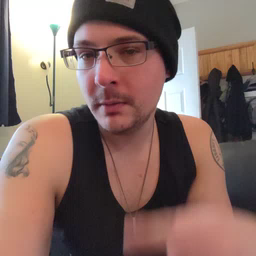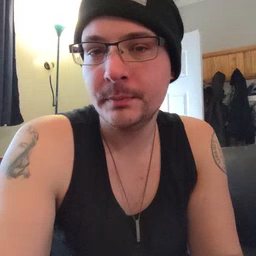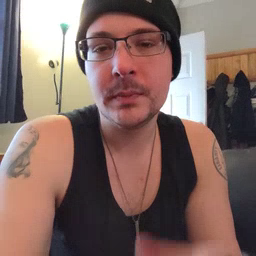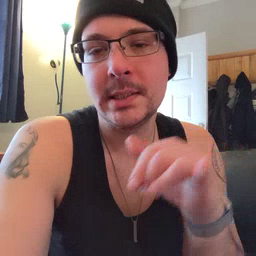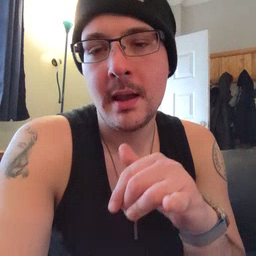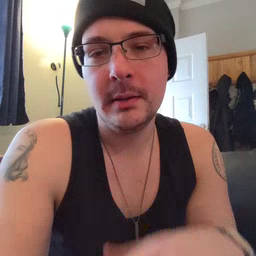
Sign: stay